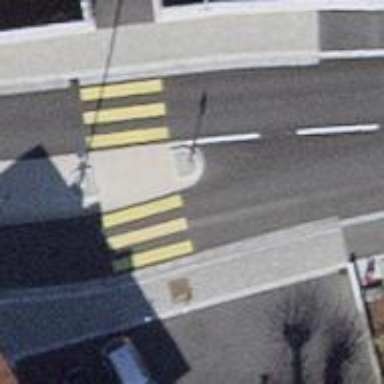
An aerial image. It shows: Uncontrolled road crossing with markings.